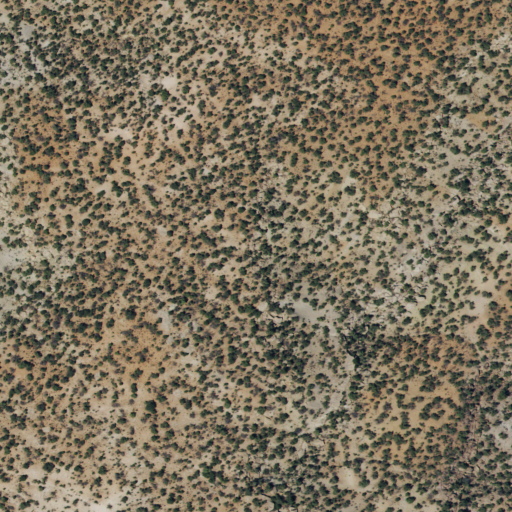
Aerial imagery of mountain in Utah named The Horn containing evergreen forest and shrub